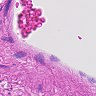
Metastatic tissue present: no